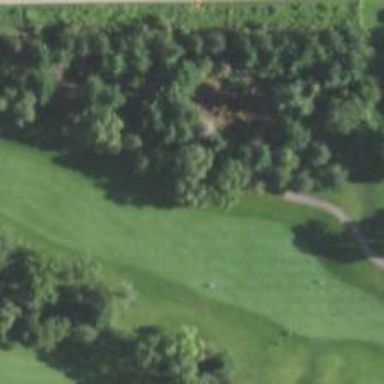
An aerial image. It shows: View of golf hole.